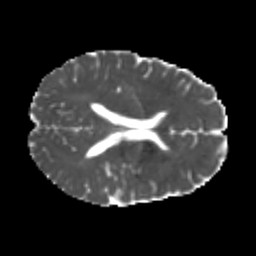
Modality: MD
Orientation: axial
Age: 20
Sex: male
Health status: healthy
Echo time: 0.074 s